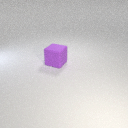
large purple rubber cube